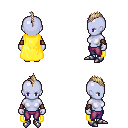
a pixel art fantasy rpg character, female body template, dark elf, purple skin, yellow cape, magenta pants, white blonde mohawk hairstyle, cloth bracers, metal boots, four views (front, back, left, right), 2x2 character sprite sheet, small pixel art, hard edges, no anti-aliasing